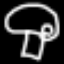
Label: mushroom